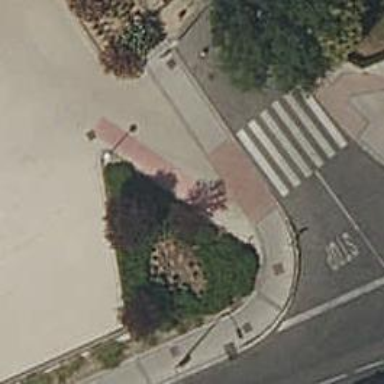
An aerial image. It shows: Footway surfaced with paving stones.